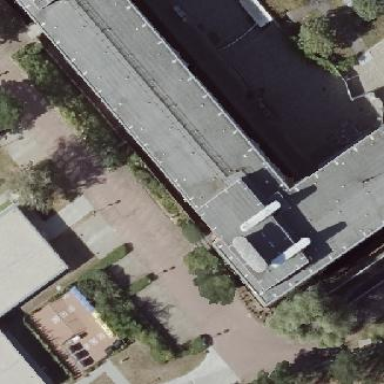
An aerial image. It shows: Office building.